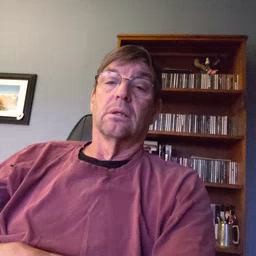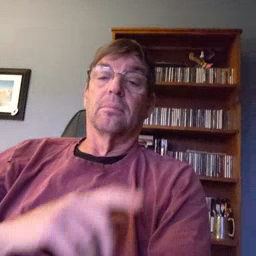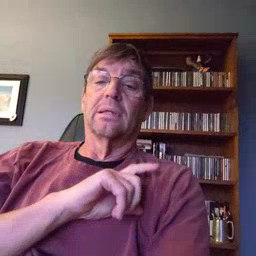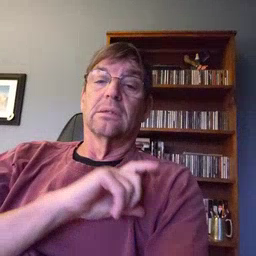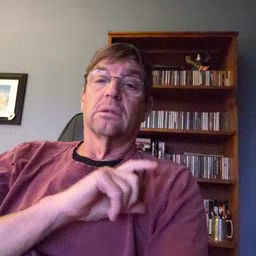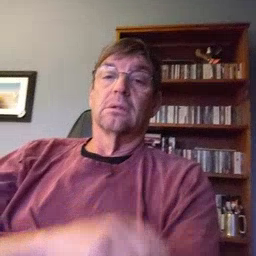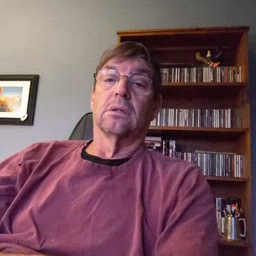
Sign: police